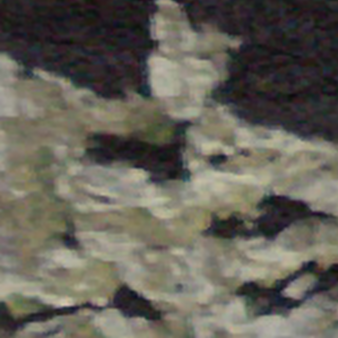
Label: other